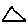
Label: triangle